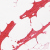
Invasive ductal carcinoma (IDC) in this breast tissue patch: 0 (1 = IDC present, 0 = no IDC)